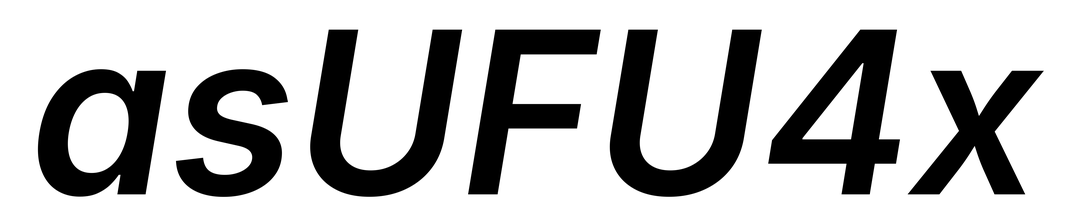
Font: Inter-Italic_SemiBold_Italic